Question: I want to make a simple layout, something like this:

<URL>
I can do this without Layout manager but I need use it. I tried to do it myself however I failed.
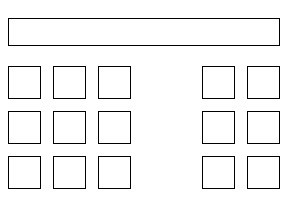
Answer: Read about <URL>.
Try next:
'''
import java.awt.Color;
import java.awt.GridBagConstraints;
import java.awt.GridBagLayout;
import java.awt.GridLayout;
import java.awt.Insets;
import javax.swing.BorderFactory;
import javax.swing.JFrame;
import javax.swing.JLabel;
import javax.swing.JPanel;
public class TestFrame extends JFrame {
public TestFrame() {
init();
setDefaultCloseOperation(JFrame.EXIT_ON_CLOSE);
pack();
setLocationRelativeTo(null);
setVisible(true);
}
private void init() {
setLayout(new GridBagLayout());
GridBagConstraints c = new GridBagConstraints();
c.insets = new Insets(5, 5, 5, 5);
c.gridx=0;
c.gridy=0;
c.gridwidth = 2;
c.fill = GridBagConstraints.HORIZONTAL;
c.weightx = 1;
add(getLbl(),c);
JPanel left = new JPanel(new GridLayout(3,3,5,5));
for(int i =0;i<9;i++){
left.add(getLbl());
}
JPanel right = new JPanel(new GridLayout(3,2,5,5));
for(int i =0;i<6;i++){
right.add(getLbl());
}
c.weightx = 0;
c.gridwidth = 1;
c.gridy++;
c.fill = GridBagConstraints.NONE;
c.anchor = GridBagConstraints.WEST;
add(left,c);
c.anchor = GridBagConstraints.EAST;
c.gridx++;
add(right,c);
}
private JLabel getLbl() {
JLabel l = new JLabel(" ");
l.setBorder(BorderFactory.createLineBorder(Color.BLACK));
return l;
}
public static void main(String args[]) {
new TestFrame();
}
}
'''